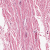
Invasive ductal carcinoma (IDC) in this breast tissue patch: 0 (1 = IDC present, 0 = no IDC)